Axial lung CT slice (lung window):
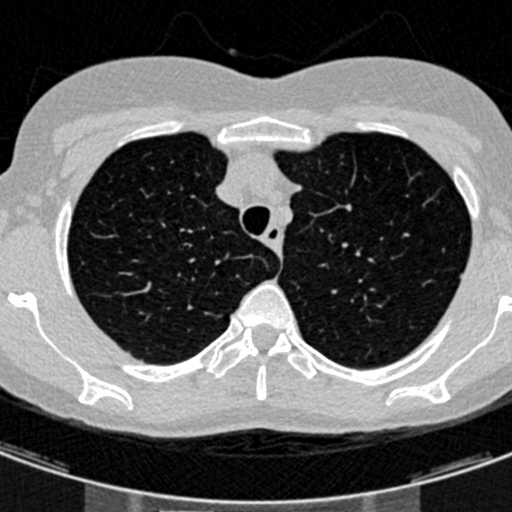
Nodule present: no